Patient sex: F
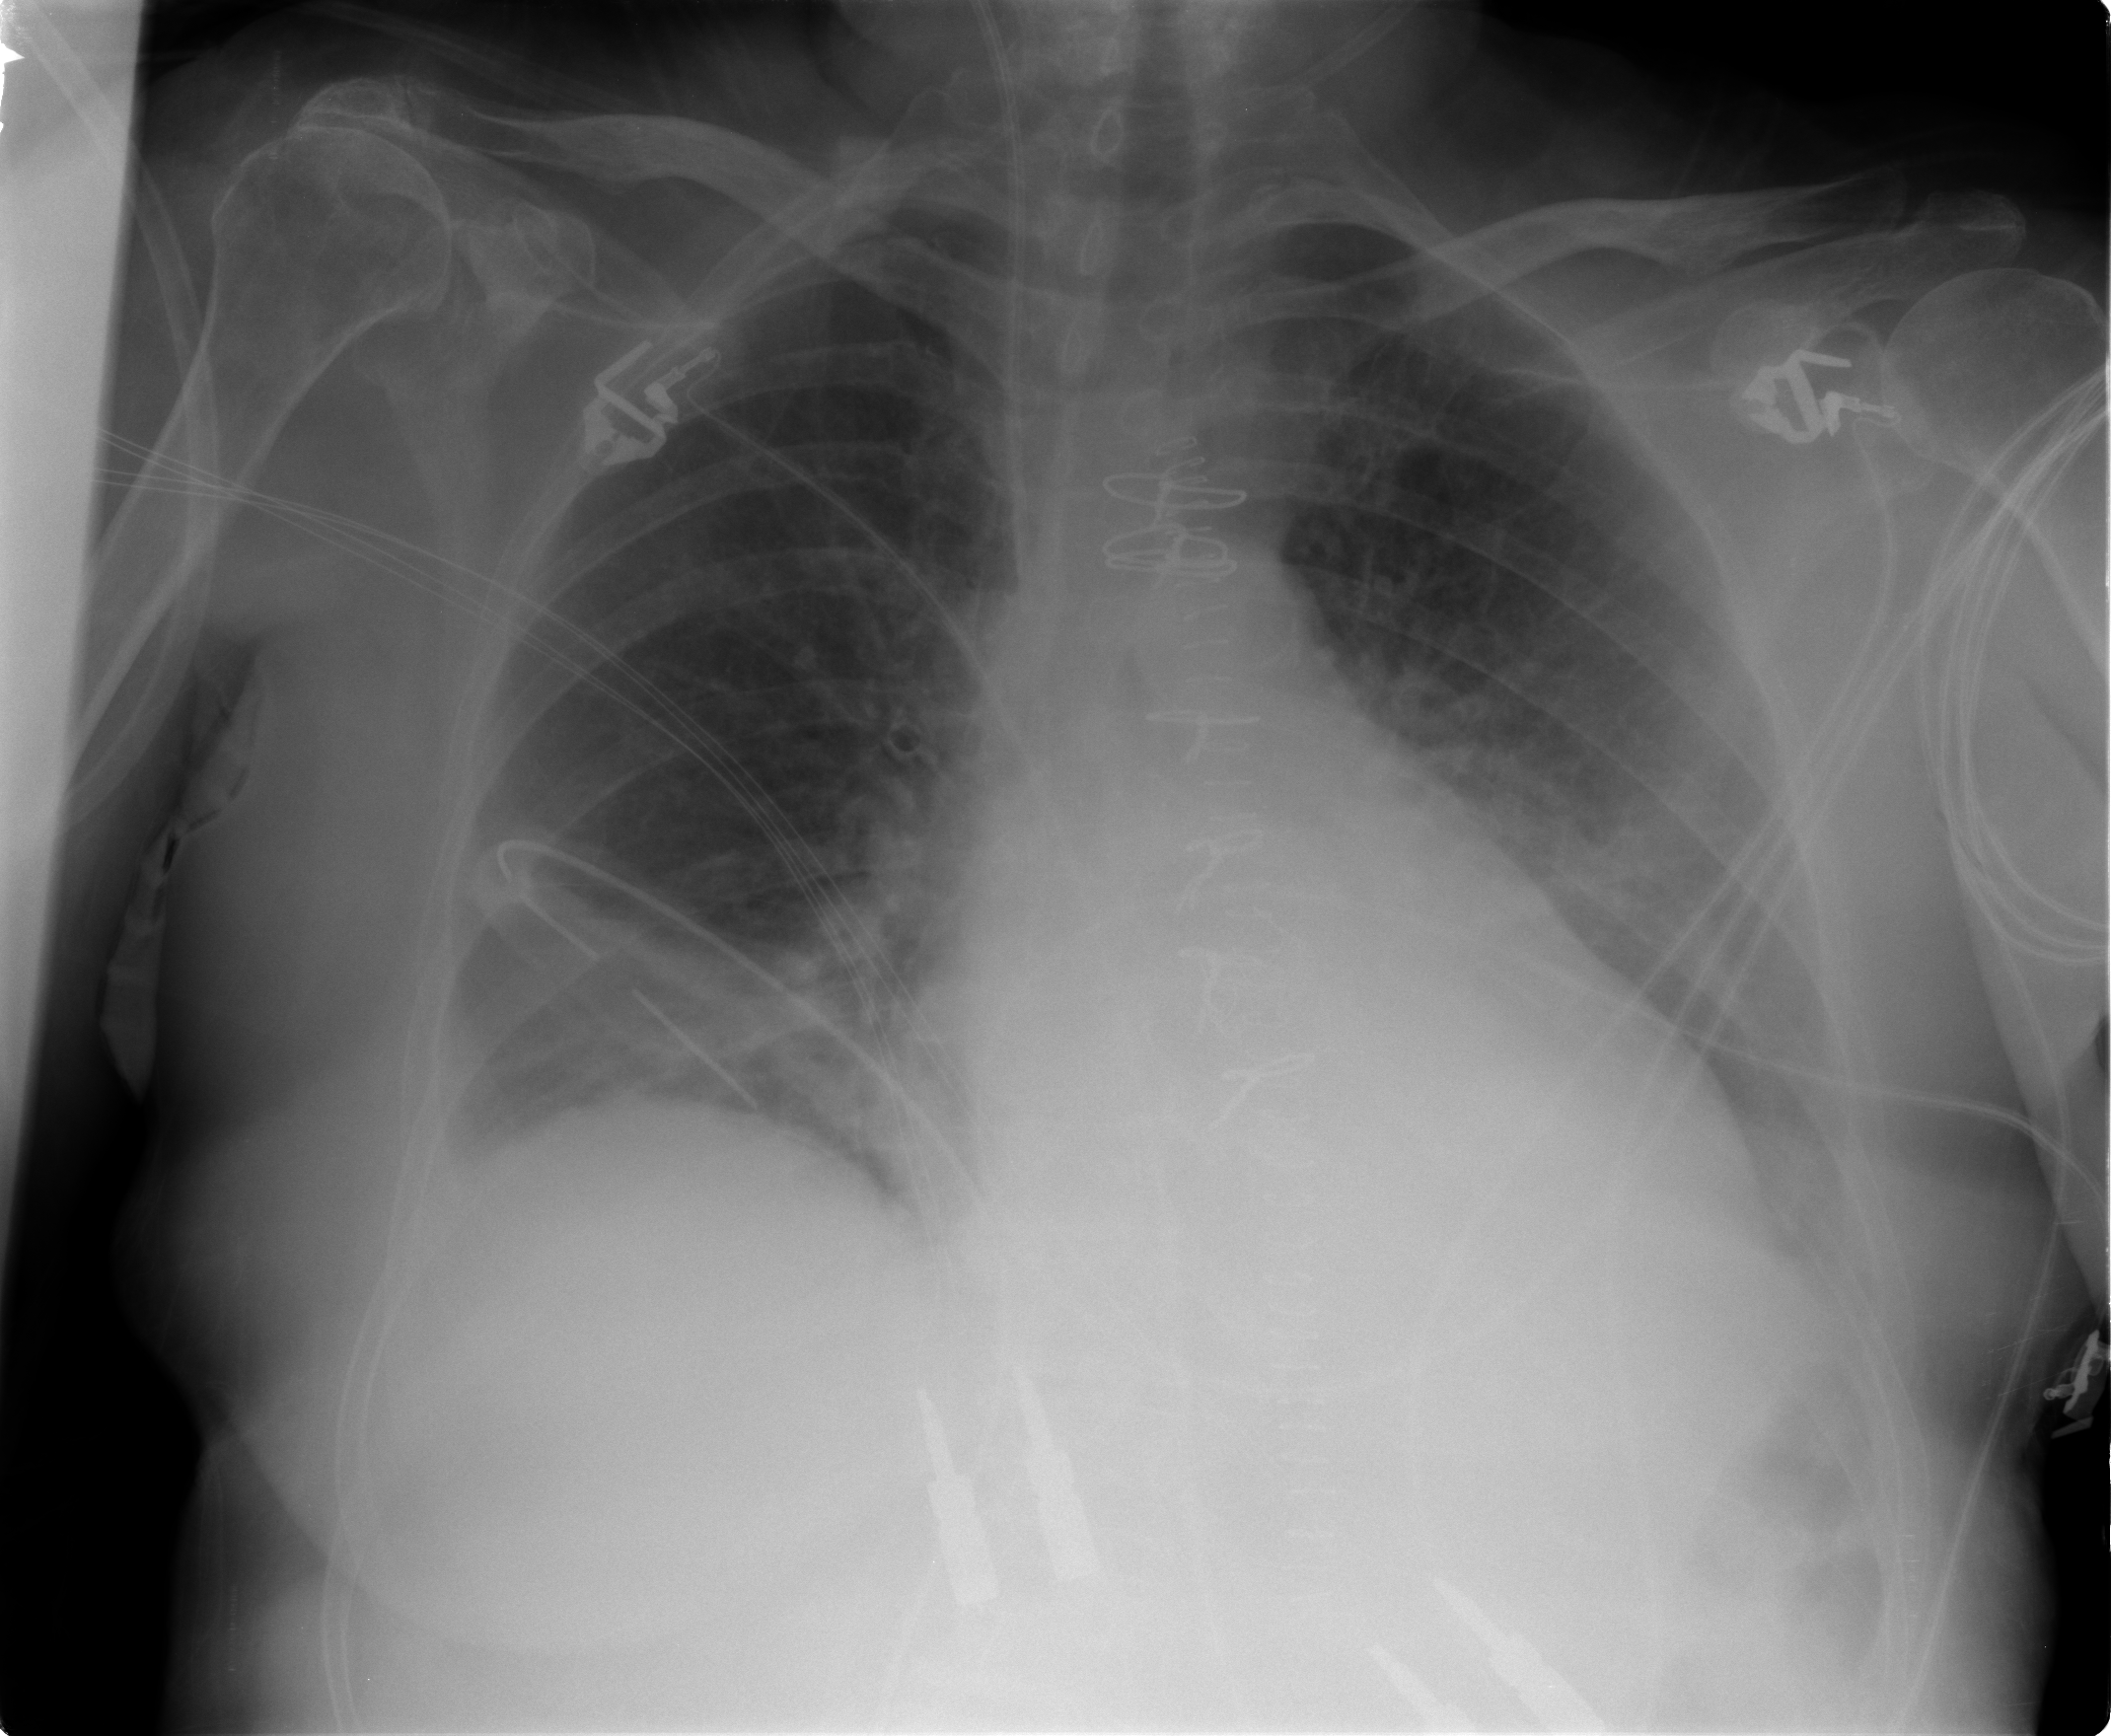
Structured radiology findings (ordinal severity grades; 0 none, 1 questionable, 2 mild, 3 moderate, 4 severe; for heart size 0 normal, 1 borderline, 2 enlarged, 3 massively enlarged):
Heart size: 2
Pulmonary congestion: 2
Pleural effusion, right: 2
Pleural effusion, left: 2
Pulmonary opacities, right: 1
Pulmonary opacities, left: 1
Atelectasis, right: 2
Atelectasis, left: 2